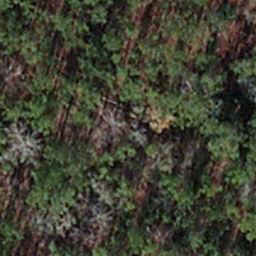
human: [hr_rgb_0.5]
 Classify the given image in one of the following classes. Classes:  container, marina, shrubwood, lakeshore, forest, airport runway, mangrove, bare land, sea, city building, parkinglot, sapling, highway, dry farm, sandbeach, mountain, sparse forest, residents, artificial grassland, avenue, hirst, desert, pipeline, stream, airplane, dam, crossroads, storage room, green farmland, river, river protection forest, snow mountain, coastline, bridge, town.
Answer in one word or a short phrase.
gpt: sapling